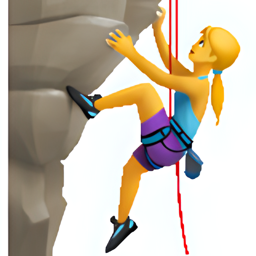
Name: woman climbing
Emoji: 🧗‍♀️
Group: People & Body
Sub-group: person-activity